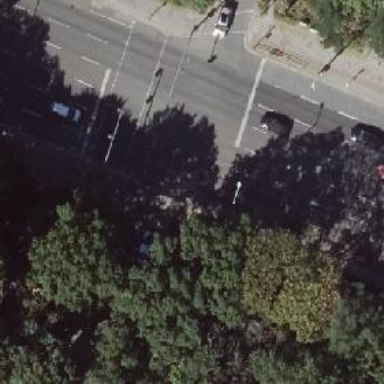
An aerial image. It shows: Asphalt road with primary classification. The road has separate sidewalks on both sides.